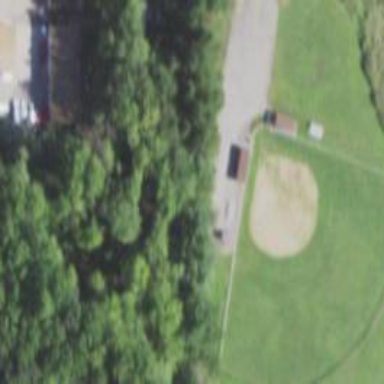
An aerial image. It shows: Baseball pitch for leisure land activities.